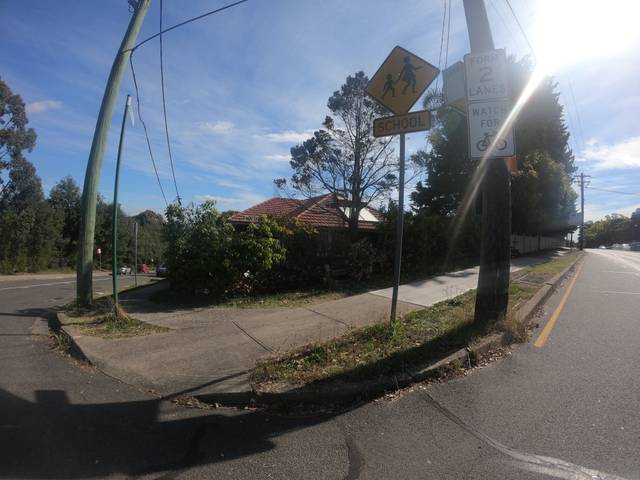
Region: Australia
Coordinates: -33.82, 151.118